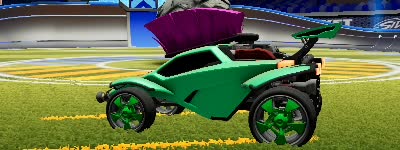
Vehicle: octane